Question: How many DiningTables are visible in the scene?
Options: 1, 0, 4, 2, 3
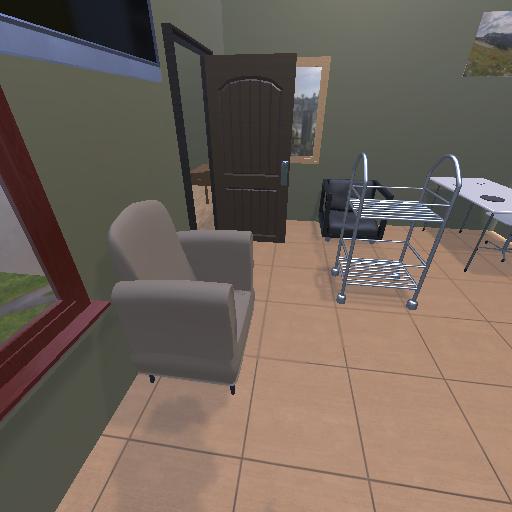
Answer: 1